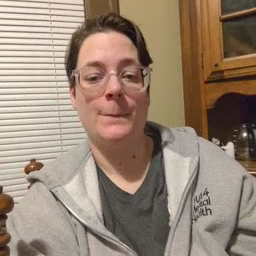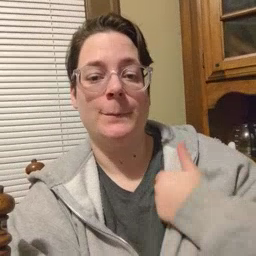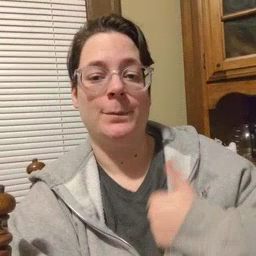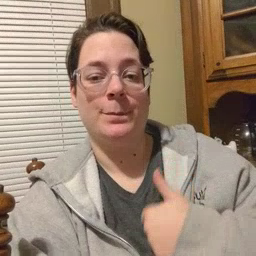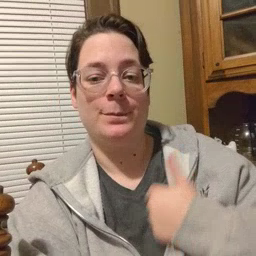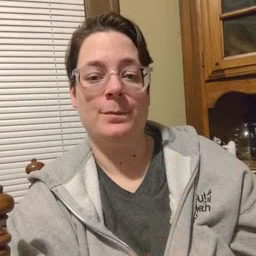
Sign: bath